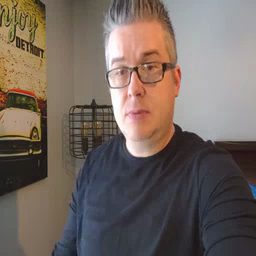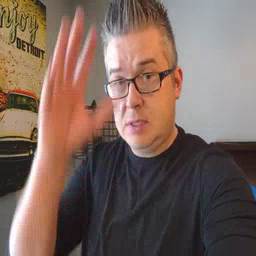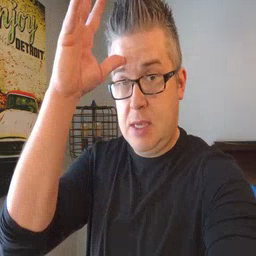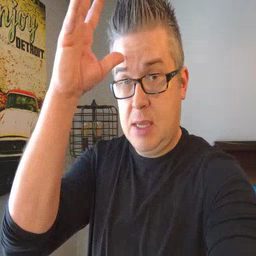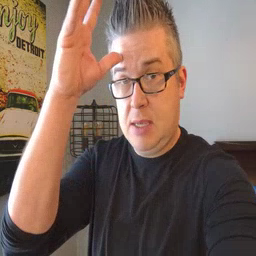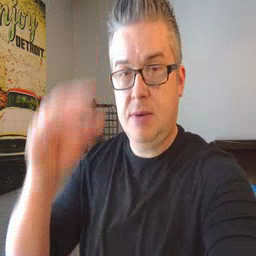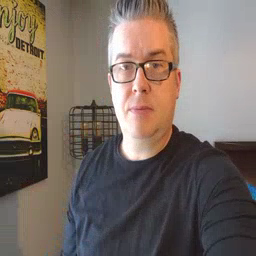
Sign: dad